Question: Following is my Filter Graph. I am trying to insert "ffdshow video encoder" encoder in the filtergraph, but I am unable to do so.
Following is my Code for trying to Connect Compressor after getting filtergraph generated:
'''
public void setFileName(string pFileName)
{
int hr;
IBaseFilter _infinitePinTeeFilter = null;
graph.FindFilterByName("Infinite Pin Tee Filter", out _infinitePinTeeFilter);
mediaControl.Stop();
hr = captureGraphBuilder.SetOutputFileName(MediaSubType.Avi, pFileName, out mux, out sink);
checkHR(hr, "Can't set SetOutputFile");
hr = captureGraphBuilder.RenderStream(null, MediaType.Video, _infinitePinTeeFilter, _videoCompressor, mux);
checkHR(hr, "Can't Render Output File");
mediaControl.Run();
}
'''
Any help would be appreciated... Thanks.
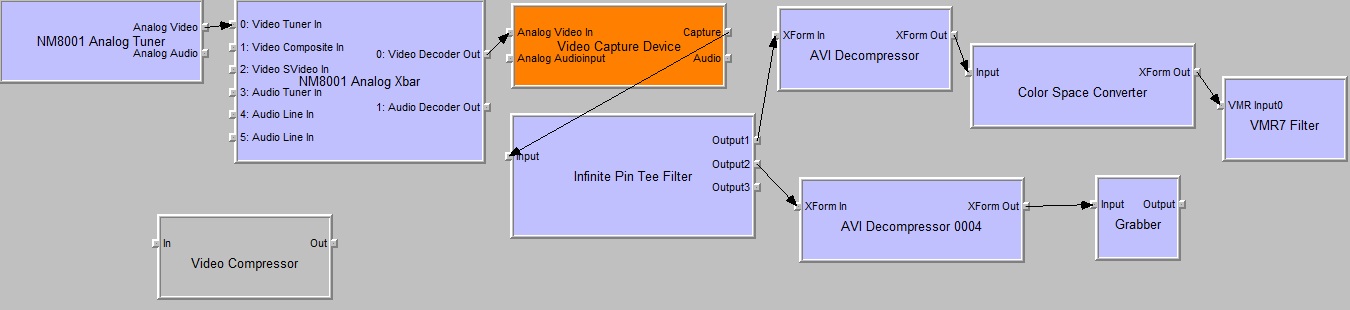
Answer: 'ICaptureGraphBuilder::SetOutputFileName' is not a good choice of API to set the graph up. It does the job well for simple graphs, but as it forwards you back errors without good description and the stage at which the error actually happened, every time you have hard time trying to understand what goes wrong.
The problem might be caused by absence of frame rate information on the media type on the output of video compressor, but as the building stage you have on your screenshot you don't even have this media type yet available and you cannot troubleshoot and get this information.
Use 'IGraphBuilder::AddFilter', 'IGraphBuilder::Connect', 'IFileSinkiFilter::SetFileName' instead to reliably configure the pipeline.